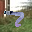
Label: 7